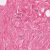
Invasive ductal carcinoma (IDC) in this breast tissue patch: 0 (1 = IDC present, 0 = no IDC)